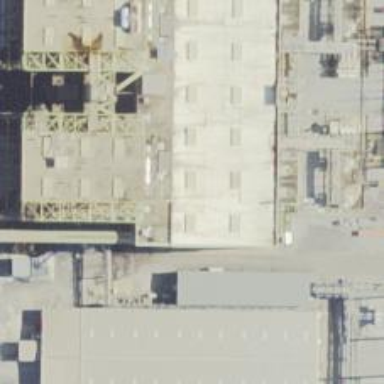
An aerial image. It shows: Steam turbine generator.